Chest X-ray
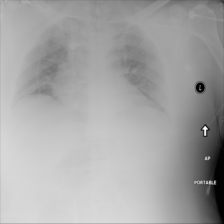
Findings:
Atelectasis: negative
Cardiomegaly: negative
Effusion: negative
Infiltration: negative
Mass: negative
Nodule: negative
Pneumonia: negative
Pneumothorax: negative
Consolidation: negative
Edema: negative
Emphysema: negative
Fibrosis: negative
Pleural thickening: negative
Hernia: negative